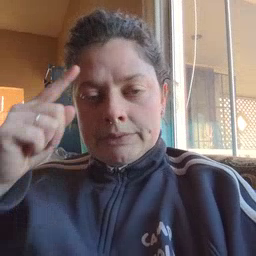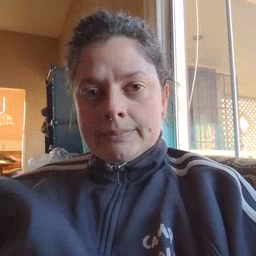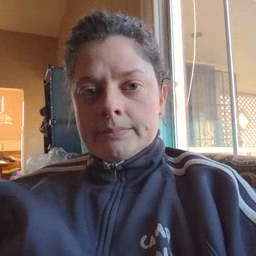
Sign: penny